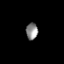
Tissue: prostate
Cell type: Epithelial cells
Senescence score: 0.3082
Nuclear area (px): 189
Mean DAPI intensity: 141.656